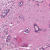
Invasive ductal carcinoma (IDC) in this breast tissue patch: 1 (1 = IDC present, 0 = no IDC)